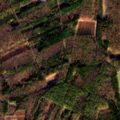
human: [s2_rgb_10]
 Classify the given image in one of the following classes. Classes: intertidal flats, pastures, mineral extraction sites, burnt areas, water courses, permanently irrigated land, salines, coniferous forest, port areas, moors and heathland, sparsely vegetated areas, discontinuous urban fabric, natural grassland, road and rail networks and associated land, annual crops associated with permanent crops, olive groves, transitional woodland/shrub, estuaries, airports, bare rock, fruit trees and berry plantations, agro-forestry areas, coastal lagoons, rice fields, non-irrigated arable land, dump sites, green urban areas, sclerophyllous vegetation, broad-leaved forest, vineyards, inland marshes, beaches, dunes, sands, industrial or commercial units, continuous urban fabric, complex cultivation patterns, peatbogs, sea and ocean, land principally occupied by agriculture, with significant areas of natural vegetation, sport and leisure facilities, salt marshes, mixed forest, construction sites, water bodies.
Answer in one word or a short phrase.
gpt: non-irrigated arable land, broad-leaved forest, mixed forest